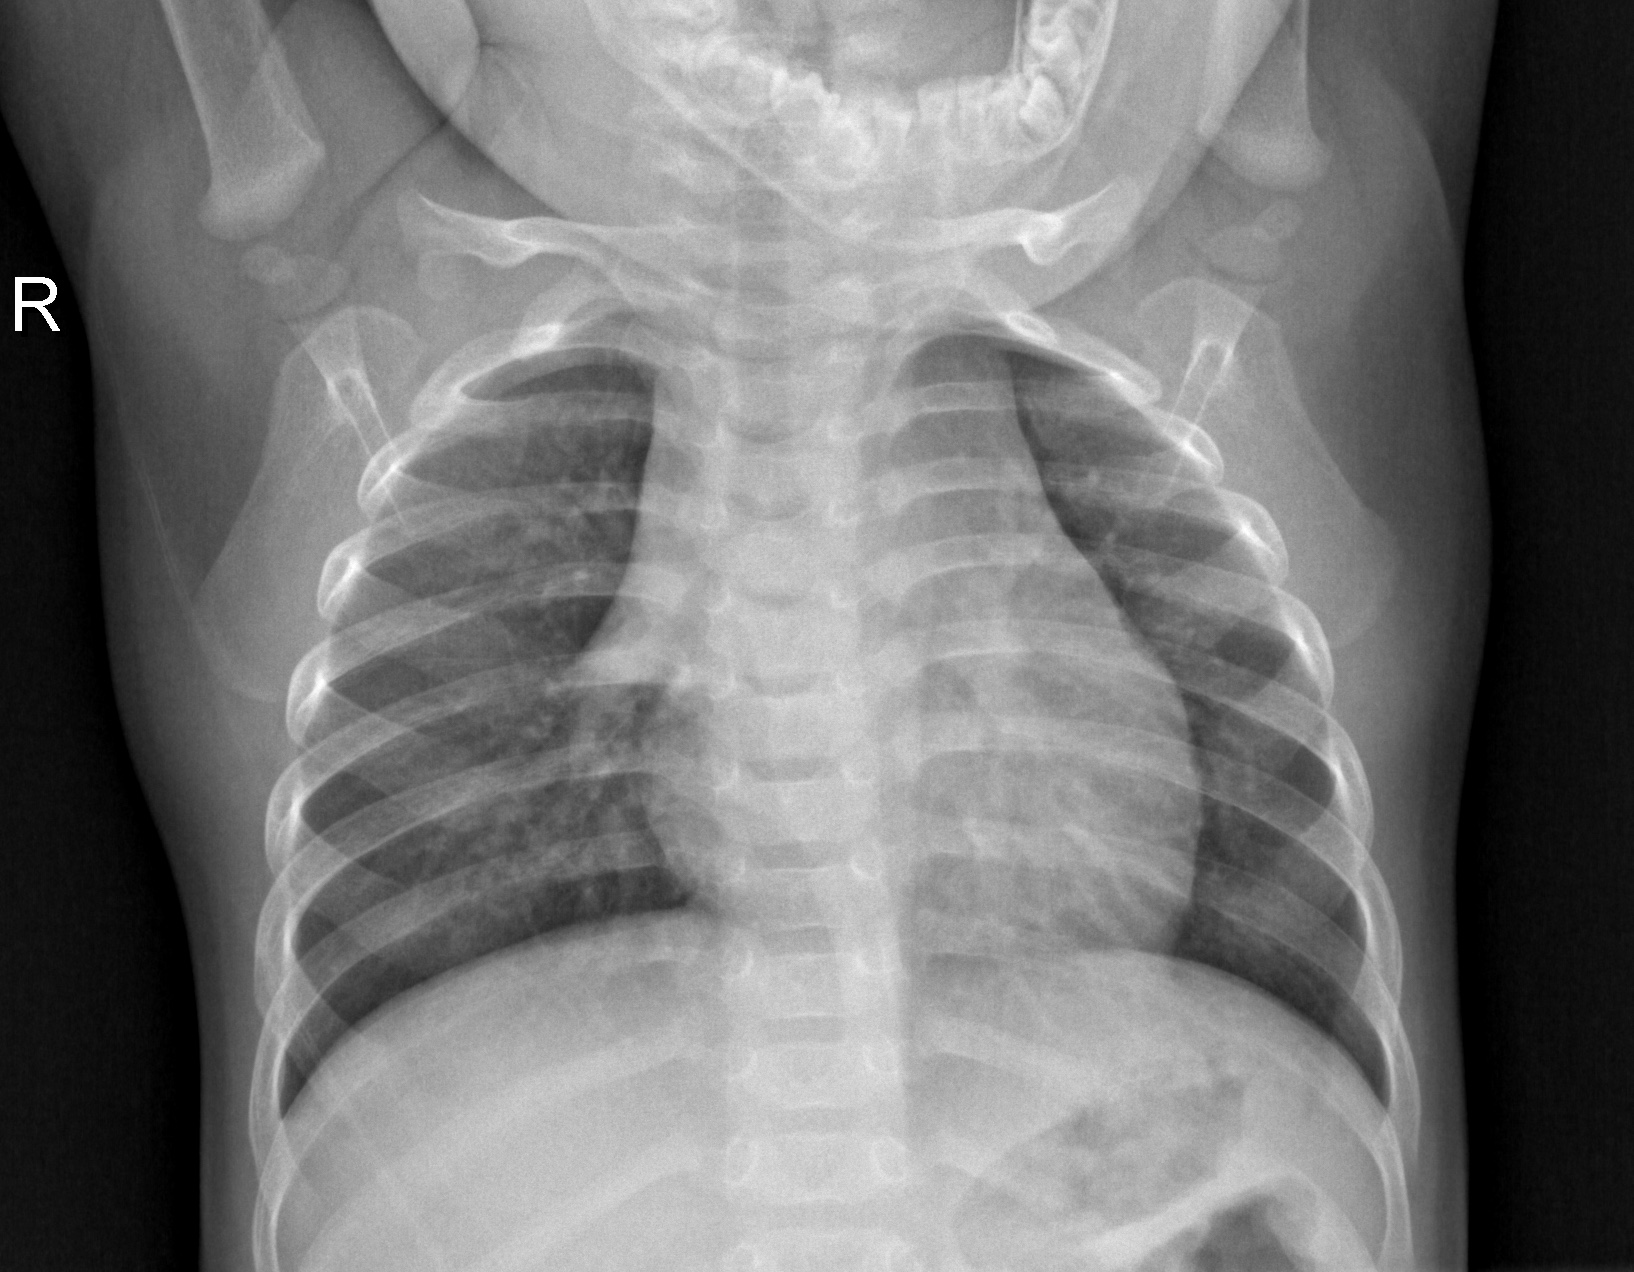
Diagnosis: NORMAL